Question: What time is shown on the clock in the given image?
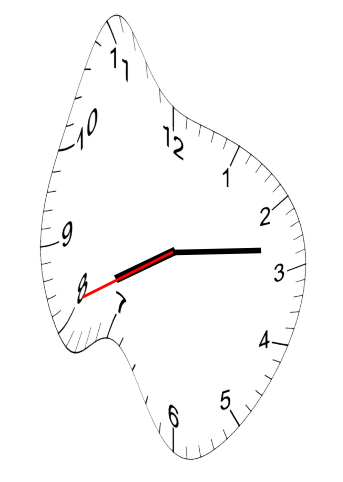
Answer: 08:13:41